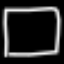
Label: square